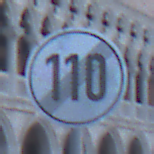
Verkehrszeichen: EndeGeschwindigkeit110
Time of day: Dawn
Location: Outdoor (Urban)
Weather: Clear
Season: NotSpecified
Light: Natural